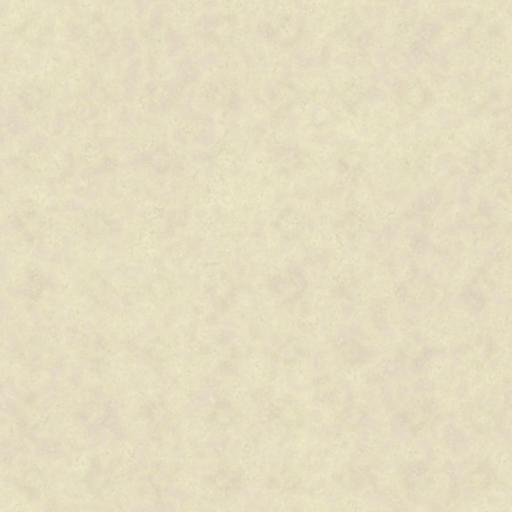
Tags: couch leather sofa white